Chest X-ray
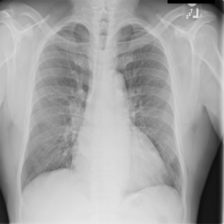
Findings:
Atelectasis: negative
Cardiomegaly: negative
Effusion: negative
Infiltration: negative
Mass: negative
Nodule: negative
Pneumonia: negative
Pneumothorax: negative
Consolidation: negative
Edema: negative
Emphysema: negative
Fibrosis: negative
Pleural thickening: negative
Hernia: negative